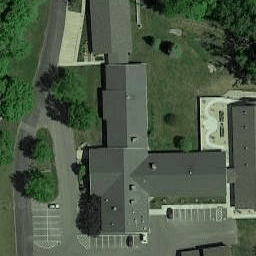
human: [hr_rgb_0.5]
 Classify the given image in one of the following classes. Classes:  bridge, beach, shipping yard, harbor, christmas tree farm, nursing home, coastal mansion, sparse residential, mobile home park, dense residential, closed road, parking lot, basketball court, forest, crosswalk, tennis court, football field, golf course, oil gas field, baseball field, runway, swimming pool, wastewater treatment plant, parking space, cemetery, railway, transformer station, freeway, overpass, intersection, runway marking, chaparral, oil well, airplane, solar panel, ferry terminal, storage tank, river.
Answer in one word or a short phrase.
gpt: nursing home